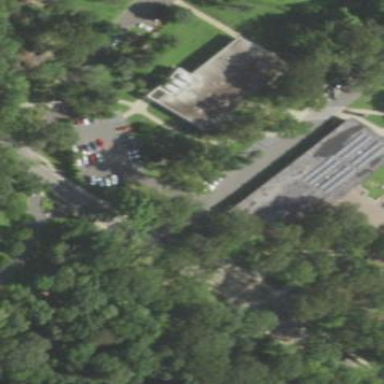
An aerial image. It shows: University building.